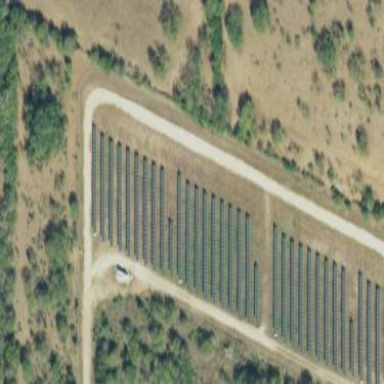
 consisting of solar photovoltaic panels."